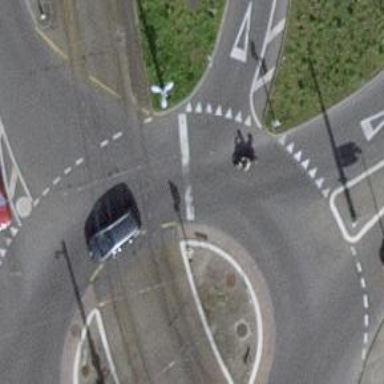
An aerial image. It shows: Primary highway with asphalt surface leading to roundabout.